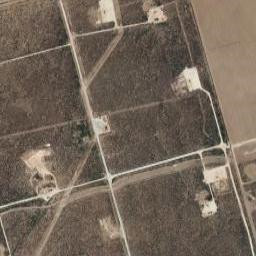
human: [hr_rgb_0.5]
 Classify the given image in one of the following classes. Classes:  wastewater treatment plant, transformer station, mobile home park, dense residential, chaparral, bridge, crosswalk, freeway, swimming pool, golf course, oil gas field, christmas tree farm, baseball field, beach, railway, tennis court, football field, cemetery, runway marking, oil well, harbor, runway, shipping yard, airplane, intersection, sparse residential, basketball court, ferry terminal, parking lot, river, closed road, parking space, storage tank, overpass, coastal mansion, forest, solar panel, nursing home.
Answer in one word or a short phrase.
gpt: oil gas field